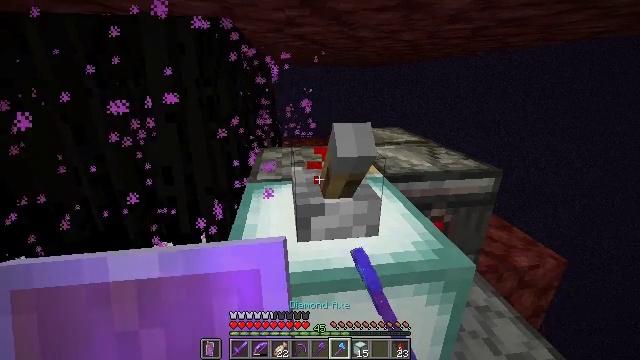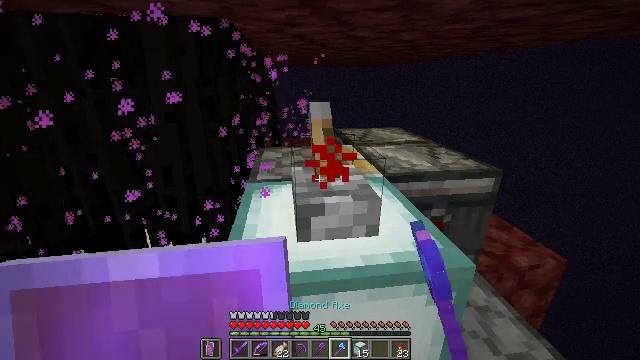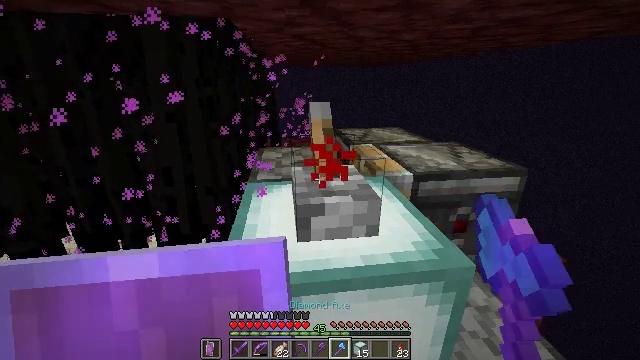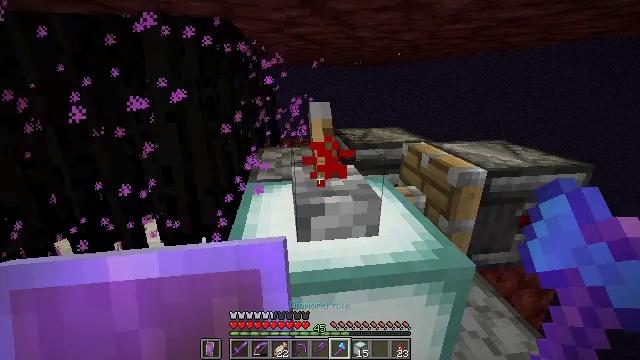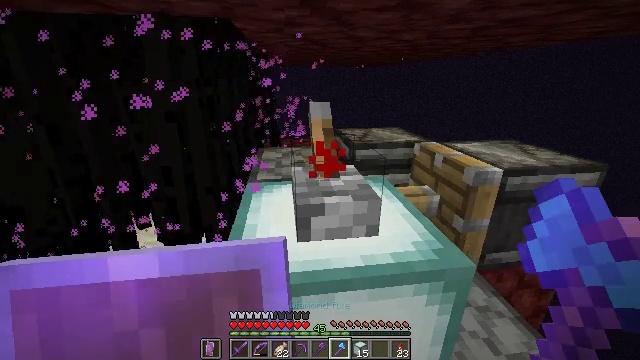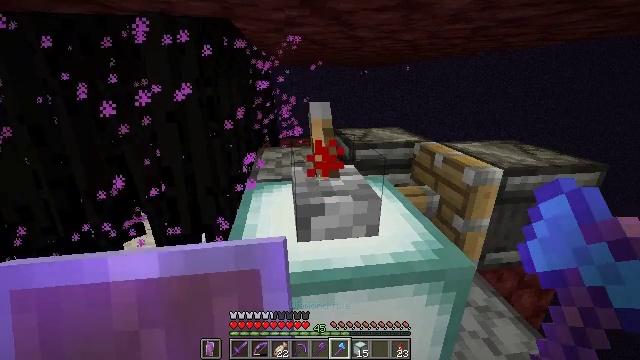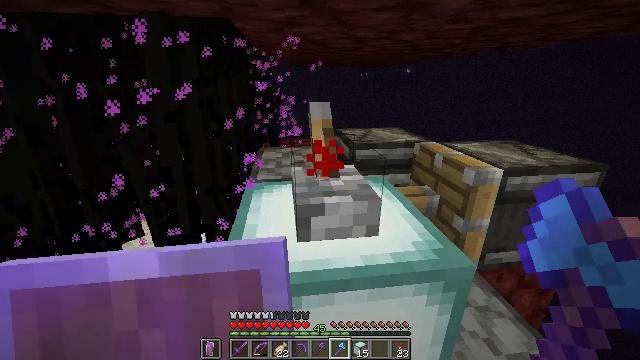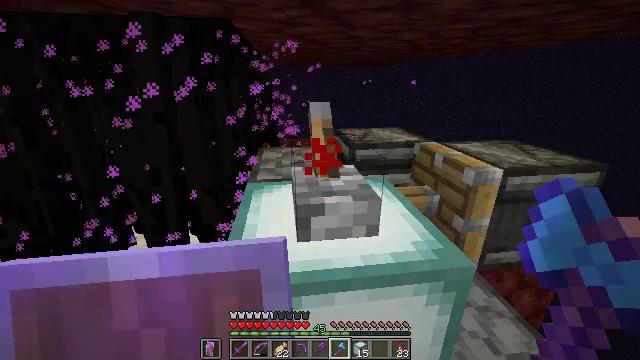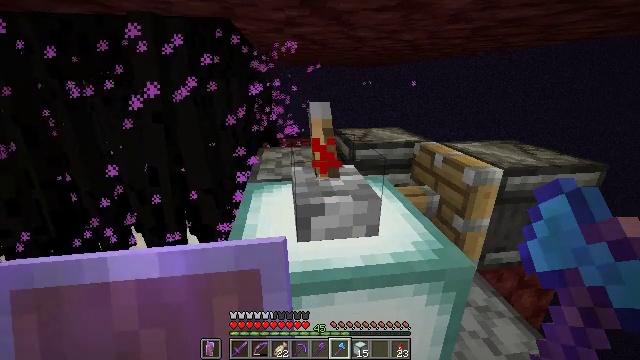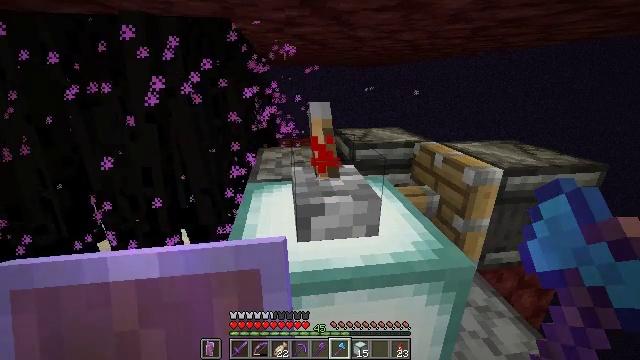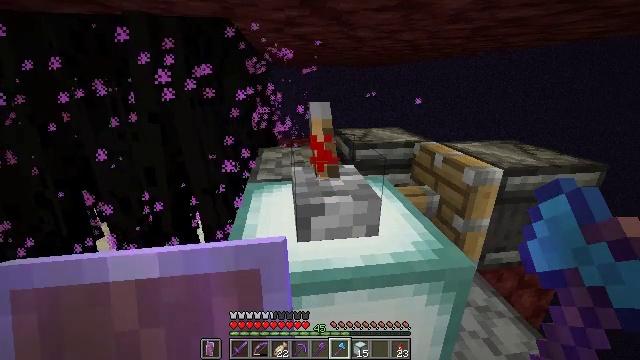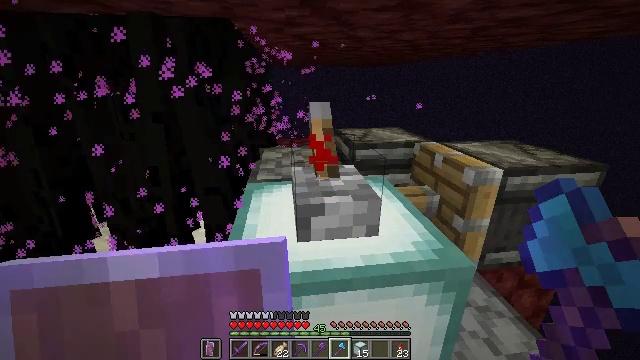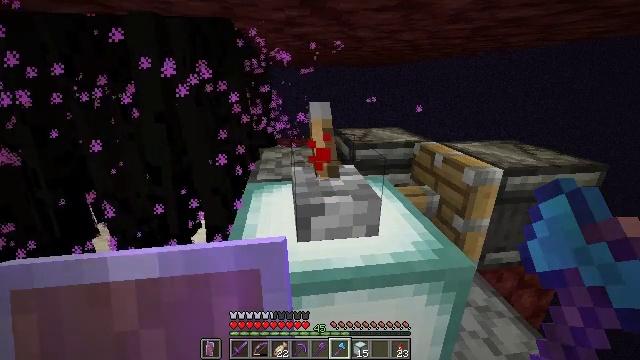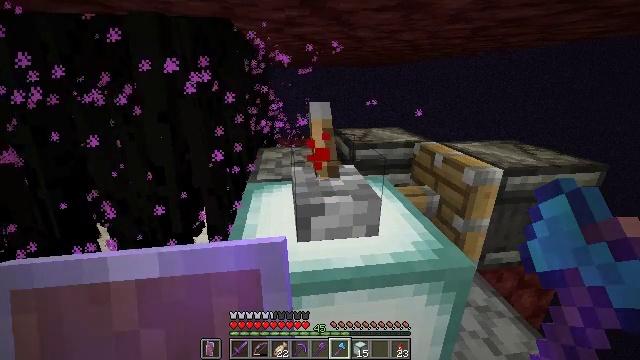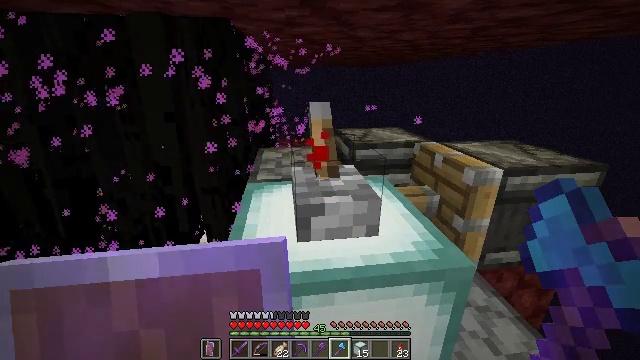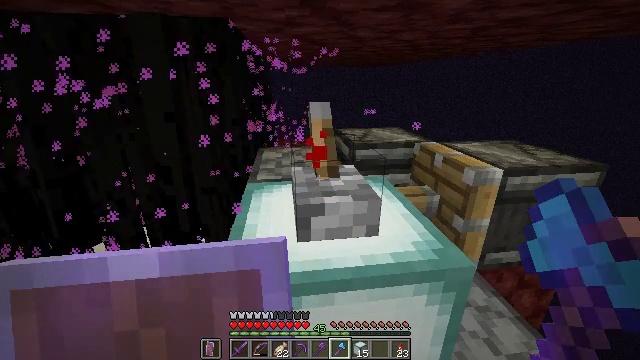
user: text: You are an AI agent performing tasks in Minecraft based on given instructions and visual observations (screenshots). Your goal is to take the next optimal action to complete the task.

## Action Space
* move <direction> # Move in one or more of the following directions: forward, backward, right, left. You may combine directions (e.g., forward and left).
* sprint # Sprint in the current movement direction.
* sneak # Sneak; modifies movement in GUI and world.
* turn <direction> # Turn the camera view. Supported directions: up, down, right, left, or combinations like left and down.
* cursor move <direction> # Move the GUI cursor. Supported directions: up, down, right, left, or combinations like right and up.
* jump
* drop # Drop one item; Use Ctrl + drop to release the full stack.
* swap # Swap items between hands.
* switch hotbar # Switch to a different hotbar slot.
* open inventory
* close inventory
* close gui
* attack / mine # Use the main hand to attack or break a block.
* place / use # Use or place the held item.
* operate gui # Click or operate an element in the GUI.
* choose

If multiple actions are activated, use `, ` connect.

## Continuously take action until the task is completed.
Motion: motion action
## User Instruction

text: Break the existing lever.
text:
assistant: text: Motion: no_op
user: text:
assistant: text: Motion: no_op
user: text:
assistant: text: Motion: no_op
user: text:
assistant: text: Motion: no_op
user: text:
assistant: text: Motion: no_op
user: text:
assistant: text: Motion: no_op
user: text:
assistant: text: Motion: no_op
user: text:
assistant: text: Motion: no_op
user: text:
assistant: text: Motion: no_op
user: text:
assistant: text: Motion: no_op
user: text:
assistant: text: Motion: no_op
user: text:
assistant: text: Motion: no_op
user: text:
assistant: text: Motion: no_op
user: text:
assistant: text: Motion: no_op
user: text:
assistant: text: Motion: no_op
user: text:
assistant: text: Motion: no_op
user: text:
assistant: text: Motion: no_op
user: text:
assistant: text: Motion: no_op
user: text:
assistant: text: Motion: no_op
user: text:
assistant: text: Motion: turn right and down
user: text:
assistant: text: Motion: turn right and down
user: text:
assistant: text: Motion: turn right
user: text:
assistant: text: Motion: no_op
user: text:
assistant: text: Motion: no_op
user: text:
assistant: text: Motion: no_op
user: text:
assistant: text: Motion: no_op
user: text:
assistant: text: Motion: no_op
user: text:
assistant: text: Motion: no_op
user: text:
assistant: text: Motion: no_op
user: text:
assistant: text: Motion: no_op